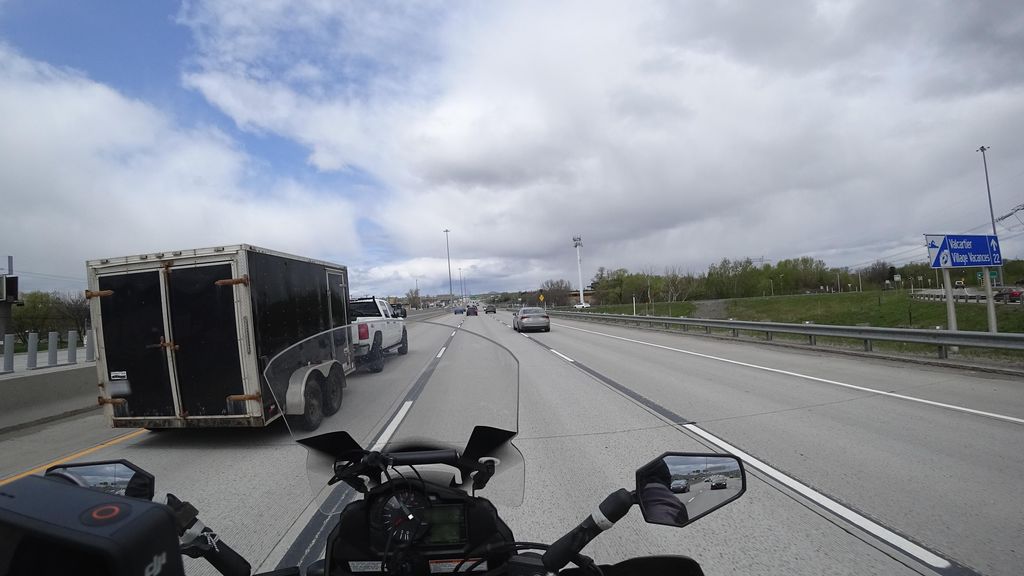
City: quebec_city